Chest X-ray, PA view. Patient: 37 years old, sex F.
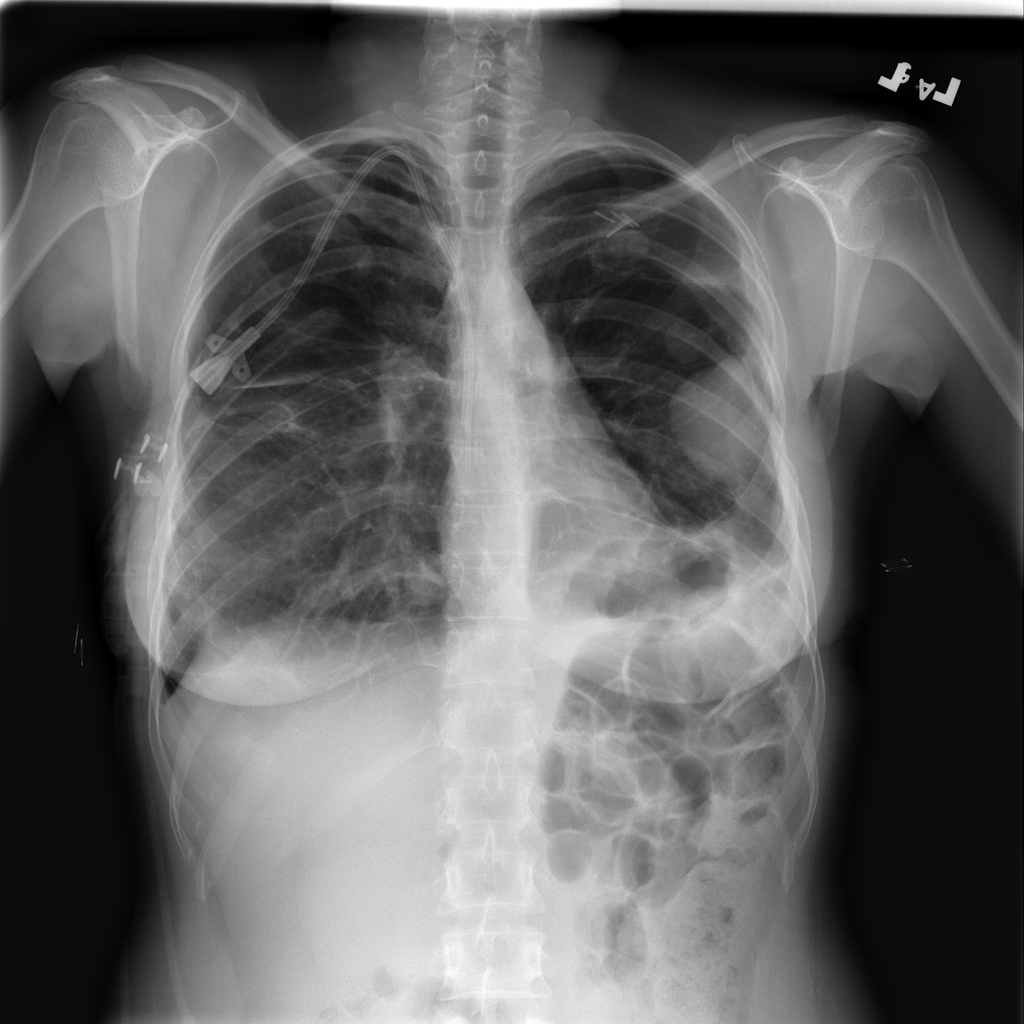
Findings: Mass, Nodule, Pneumonia